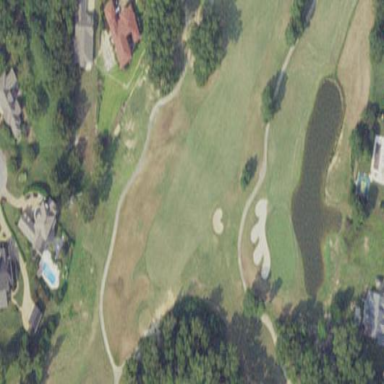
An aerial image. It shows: Grassy golf fairway.